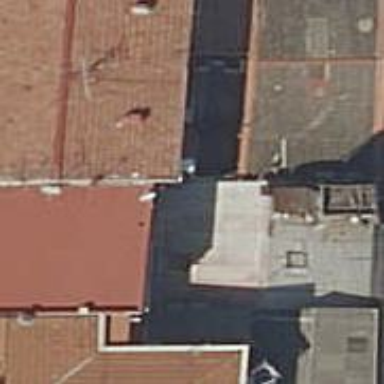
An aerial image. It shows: Building.